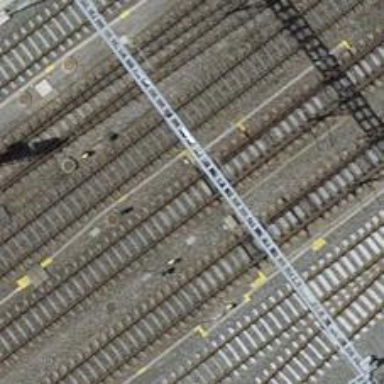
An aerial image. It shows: Railway switch.